Field crop: tomato
Growth stage: 1
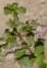
Species: portulaca